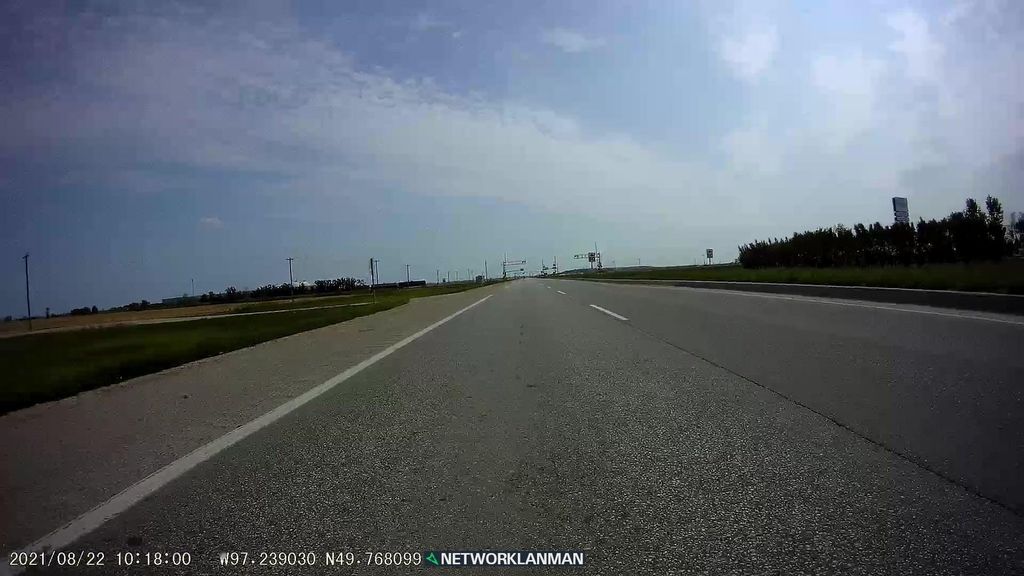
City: winnipeg